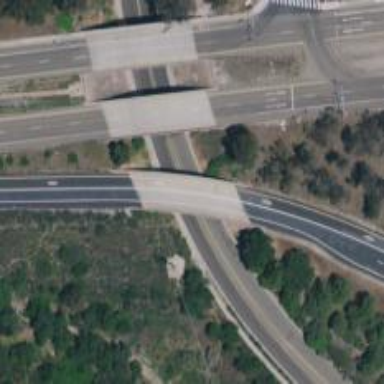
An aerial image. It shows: Bridge over motorway_link.